Interaction volume radius: 10 \u00c5
Interaction volume height: 30 \u00c5
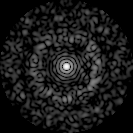
Disorder parameter: 0.8415